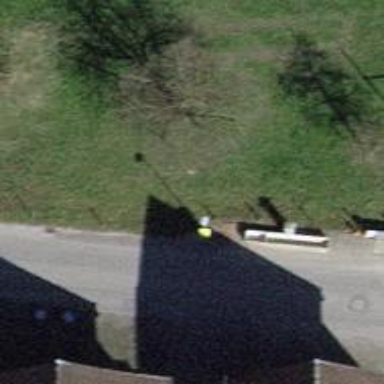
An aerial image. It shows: Post box is visible.